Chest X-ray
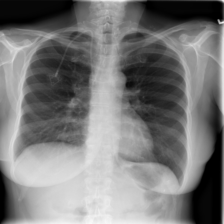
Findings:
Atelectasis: negative
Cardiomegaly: negative
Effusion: negative
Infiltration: negative
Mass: negative
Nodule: negative
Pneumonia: negative
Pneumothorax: negative
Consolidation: negative
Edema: negative
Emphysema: negative
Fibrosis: negative
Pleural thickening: negative
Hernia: negative